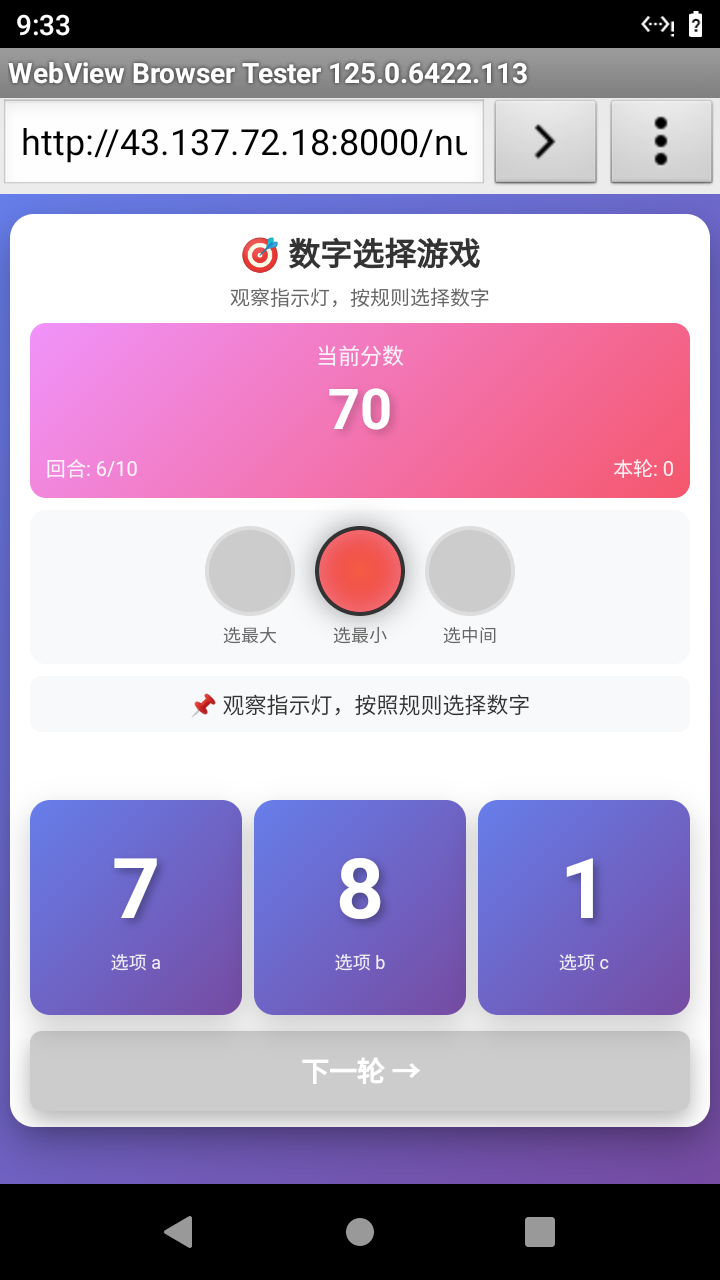

Select the correct number based on the traffic light color.
Answer: 2